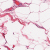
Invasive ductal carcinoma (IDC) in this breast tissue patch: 0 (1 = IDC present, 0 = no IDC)